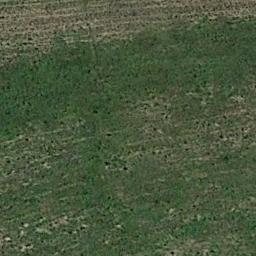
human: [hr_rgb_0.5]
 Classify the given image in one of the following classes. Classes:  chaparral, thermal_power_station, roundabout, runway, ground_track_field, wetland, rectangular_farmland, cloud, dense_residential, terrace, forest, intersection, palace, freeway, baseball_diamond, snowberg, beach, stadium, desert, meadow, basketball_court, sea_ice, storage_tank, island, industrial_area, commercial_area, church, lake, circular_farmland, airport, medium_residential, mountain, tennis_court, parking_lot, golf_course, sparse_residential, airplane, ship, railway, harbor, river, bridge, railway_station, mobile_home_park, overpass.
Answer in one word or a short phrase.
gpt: meadow